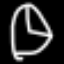
Label: clock